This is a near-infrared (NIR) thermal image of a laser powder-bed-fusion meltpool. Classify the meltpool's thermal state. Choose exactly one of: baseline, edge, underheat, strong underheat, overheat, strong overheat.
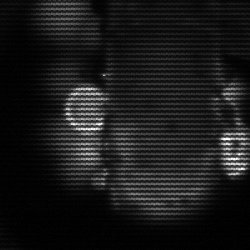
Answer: strong underheat